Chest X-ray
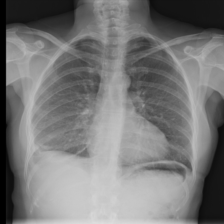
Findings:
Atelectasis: negative
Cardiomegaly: negative
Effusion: positive
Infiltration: negative
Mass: negative
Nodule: negative
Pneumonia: negative
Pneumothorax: negative
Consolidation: negative
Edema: negative
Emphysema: negative
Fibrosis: negative
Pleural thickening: negative
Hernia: negative